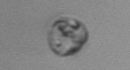
Label: Amoeba